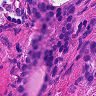
Metastatic tissue present: yes